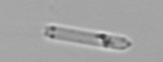
Label: Cerataulina_pelagica